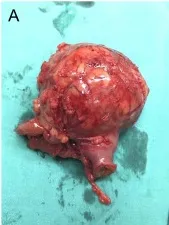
Gross examination of the surgical specimen demonstrated a 6 x 6 x 5-cm, approximately spherical mass of fibrous hyperplasia adherent to the jejunal wall.
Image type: medical_photograph (other_medical_photograph)